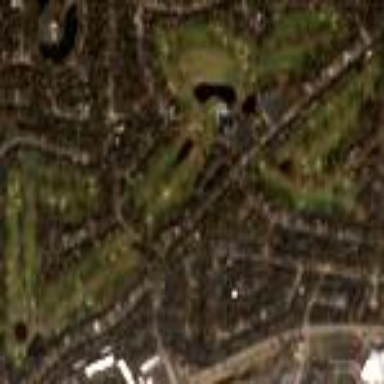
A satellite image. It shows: Golf course surrounded by greenery.